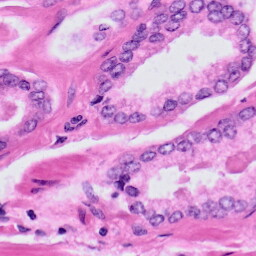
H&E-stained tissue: Prostate